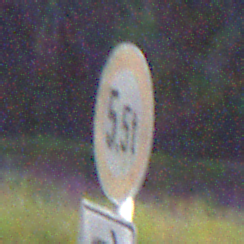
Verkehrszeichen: TatsaechlicheMasse
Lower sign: RichtungsangabeDurchPfeile5
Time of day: Night
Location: Outdoor (Suburban)
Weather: PartlyCloudy
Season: NotSpecified
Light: Artificial